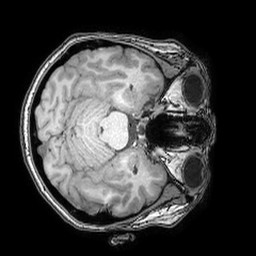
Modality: T1w
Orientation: axial
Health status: ill
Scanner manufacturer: philips
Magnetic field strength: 3 T
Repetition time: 0.007 s
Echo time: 0.0035 s